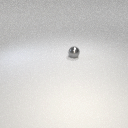
small gray metal sphere